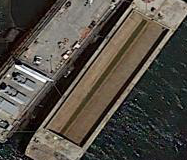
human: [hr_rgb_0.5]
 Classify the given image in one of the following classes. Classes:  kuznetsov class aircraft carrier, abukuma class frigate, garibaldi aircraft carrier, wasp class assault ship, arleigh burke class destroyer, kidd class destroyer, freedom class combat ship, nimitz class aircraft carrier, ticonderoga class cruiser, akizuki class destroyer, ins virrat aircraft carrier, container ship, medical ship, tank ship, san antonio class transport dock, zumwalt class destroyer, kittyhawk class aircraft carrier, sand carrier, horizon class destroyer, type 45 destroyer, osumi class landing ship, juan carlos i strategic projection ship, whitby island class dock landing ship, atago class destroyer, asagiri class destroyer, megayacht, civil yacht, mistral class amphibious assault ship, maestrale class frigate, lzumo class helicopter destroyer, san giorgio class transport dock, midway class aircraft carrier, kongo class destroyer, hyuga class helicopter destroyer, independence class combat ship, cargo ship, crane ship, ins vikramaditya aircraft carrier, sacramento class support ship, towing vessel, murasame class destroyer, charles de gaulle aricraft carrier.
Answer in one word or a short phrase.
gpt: Sand carrier